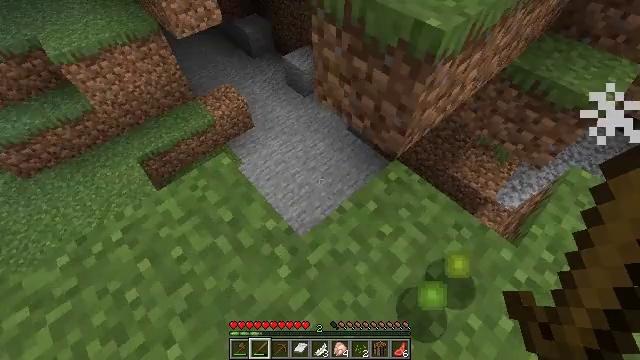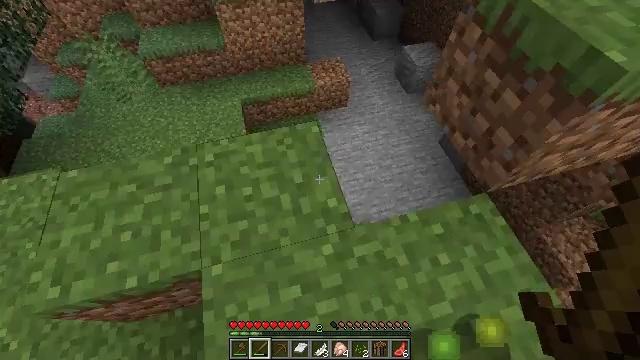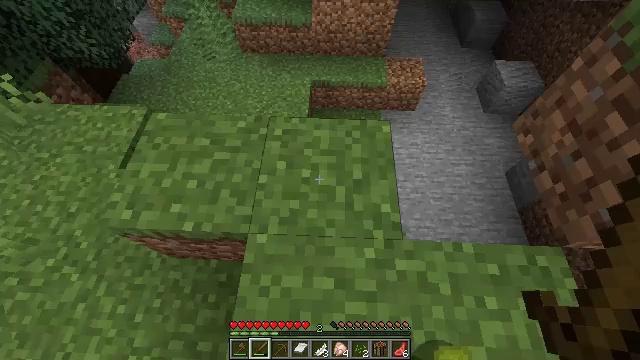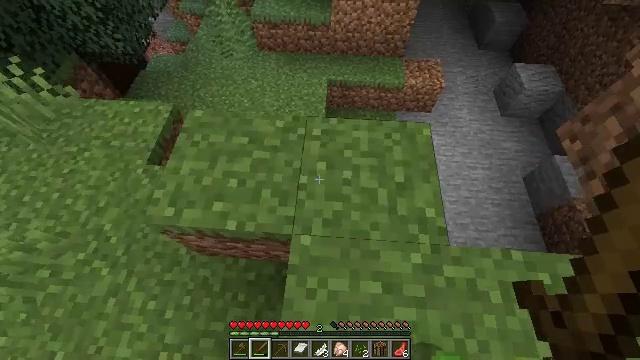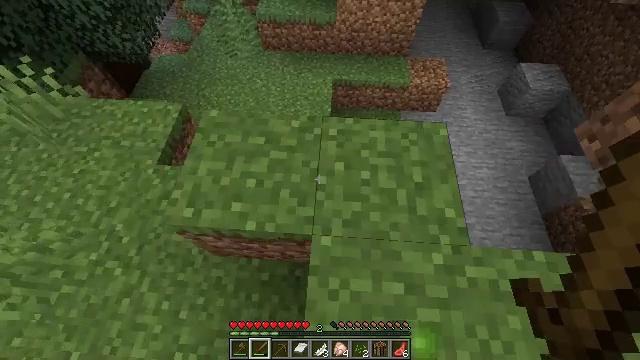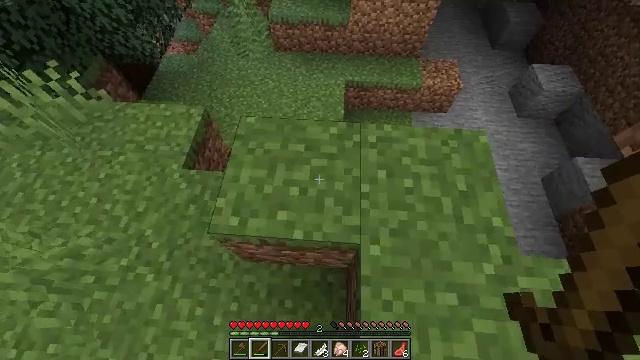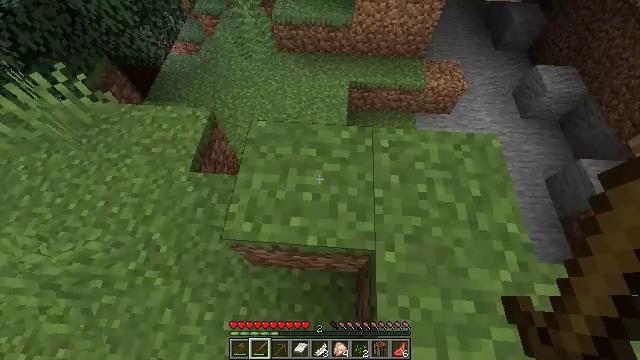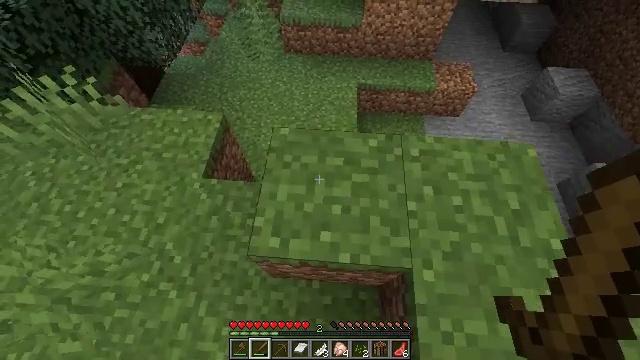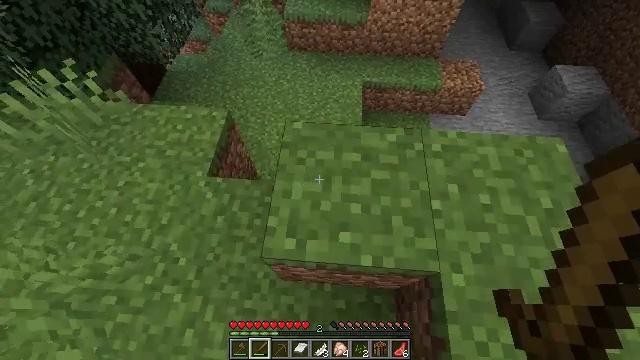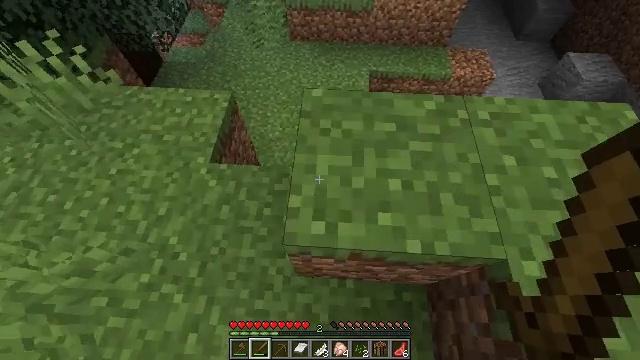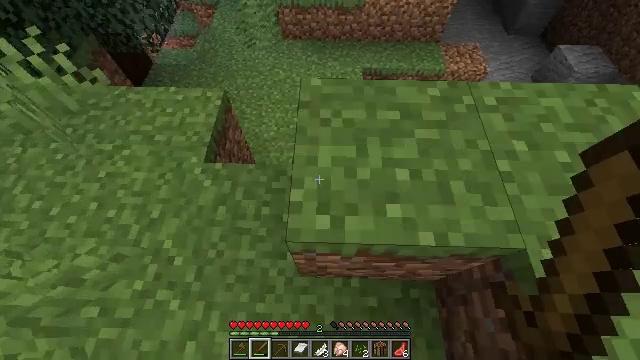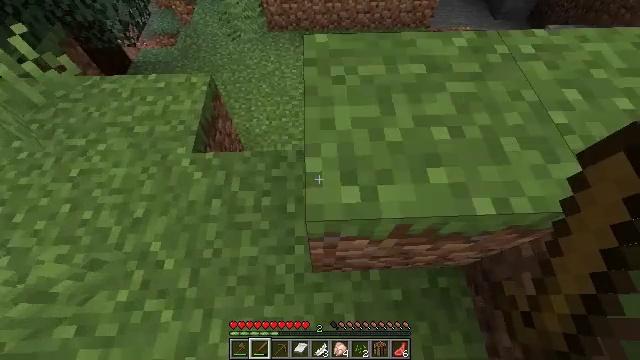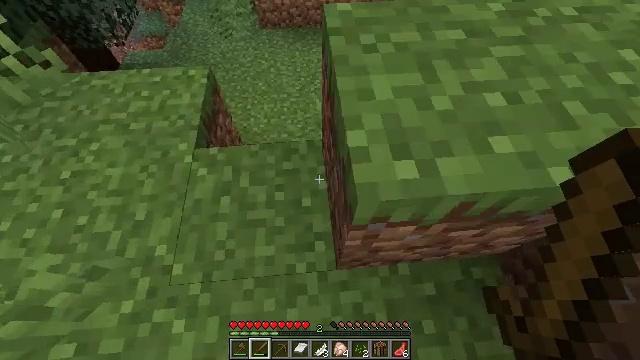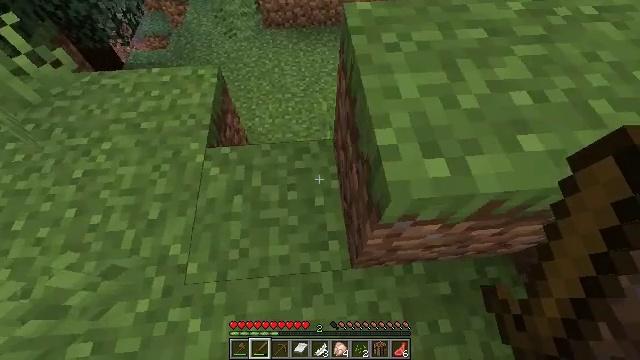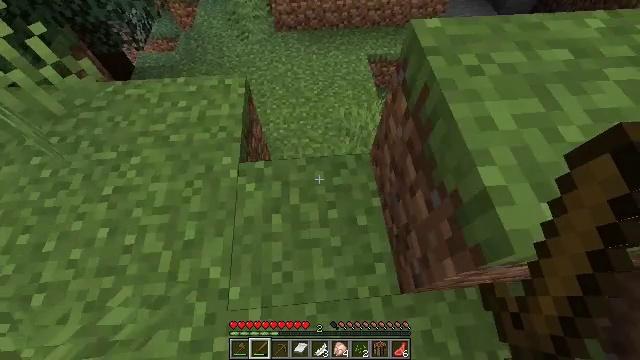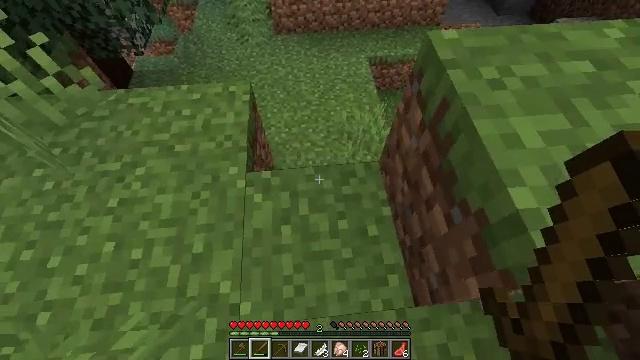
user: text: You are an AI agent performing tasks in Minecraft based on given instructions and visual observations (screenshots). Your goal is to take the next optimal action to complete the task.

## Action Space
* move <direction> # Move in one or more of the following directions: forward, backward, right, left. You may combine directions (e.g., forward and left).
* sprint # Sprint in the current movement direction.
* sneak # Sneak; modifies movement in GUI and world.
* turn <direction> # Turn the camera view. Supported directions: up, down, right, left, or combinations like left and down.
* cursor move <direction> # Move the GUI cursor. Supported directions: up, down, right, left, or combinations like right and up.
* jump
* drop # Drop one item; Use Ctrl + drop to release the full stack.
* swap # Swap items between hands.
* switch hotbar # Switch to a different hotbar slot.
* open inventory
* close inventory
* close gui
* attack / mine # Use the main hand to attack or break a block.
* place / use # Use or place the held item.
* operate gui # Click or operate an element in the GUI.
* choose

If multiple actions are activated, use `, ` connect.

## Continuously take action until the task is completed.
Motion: motion action
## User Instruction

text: Remove the large fern from the terrain.
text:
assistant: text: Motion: move left, turn left and down
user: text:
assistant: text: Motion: move left, turn left and down
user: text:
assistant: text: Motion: move left, turn left
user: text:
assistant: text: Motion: move left
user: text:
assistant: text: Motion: move left
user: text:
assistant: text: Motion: move forward and move left
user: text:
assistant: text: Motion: move forward and move left
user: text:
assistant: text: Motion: move forward and move left
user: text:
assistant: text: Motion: move forward and move left
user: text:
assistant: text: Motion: move forward and move left, turn right
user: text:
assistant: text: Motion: move forward and move left, turn right
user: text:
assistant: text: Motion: move forward and move left, turn right
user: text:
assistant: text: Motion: move forward and move left
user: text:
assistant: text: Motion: move forward and move left
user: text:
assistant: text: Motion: move forward and move left
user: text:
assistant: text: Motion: move forward and move left, turn right
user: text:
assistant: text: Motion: move forward and move left, turn right
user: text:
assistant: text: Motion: move forward and move left
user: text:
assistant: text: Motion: move forward
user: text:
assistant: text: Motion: move forward
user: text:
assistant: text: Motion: move forward
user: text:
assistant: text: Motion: move forward
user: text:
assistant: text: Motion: move forward, turn left and up
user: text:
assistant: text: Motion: move forward, turn left and up
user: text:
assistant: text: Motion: move forward, turn left and up
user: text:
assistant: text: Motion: move forward and move right, turn left
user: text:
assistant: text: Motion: move forward and move right
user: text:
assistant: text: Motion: move forward and move right
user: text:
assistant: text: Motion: move forward and move right
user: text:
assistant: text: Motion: move forward and move right